Question: I have an Index page which has two partial views: login and register.I am using data model validation.
Login.cshtml
'''
@model Project.ViewModel.UserModel
<div style="position:inherit;">
@using (Html.BeginForm("_Login", "account"))
{
@Html.ValidationSummary(true)
<div class="label">@Html.Label("Username")</div>
<div class="field">@Html.TextBoxFor(m => m.Username)</div>
<div class="error">@Html.ValidationMessageFor(model => model.Username)</div>
<div class="label">@Html.Label("Password")</div>
<div class="field">@Html.PasswordFor(m => m.Password)</div>
<div class="error">@Html.ValidationMessageFor(model => model.Password)</div>
<input class="field" id="submit" type="submit" value="Login" />
}
'''
Register.cshtml
'''
@model Project.ViewModel.UserModel
<link href="~/Content/Site.css" rel="stylesheet" />
<div style="position: inherit; margin-top: 20px">
@using (Html.BeginForm("_Register","account"))
{
<div class="label">@Html.Label("Name")</div>
<div class="field">@Html.TextBoxFor(m => m.FullName)</div>
<div class="error">@Html.ValidationMessageFor(model => model.FullName)</div>
<div class="label">@Html.Label("Username")</div>
<div class="field">@Html.TextBoxFor(m => m.Username)</div>
<div class="error">@Html.ValidationMessageFor(model => model.Username)</div>
<div class="label">@Html.Label("Password")</div>
<div class="field">@Html.PasswordFor(m => m.Password)</div>
<div class="error">@Html.ValidationMessageFor(model => model.Password)</div>
<div class="label">@Html.Label("Confirm Password")</div>
<div class="field">@Html.PasswordFor(m => m.ConfirmPassword)</div>
<div class="error">@Html.ValidationMessageFor(model => model.Password)</div>
<div class="label">@Html.Label("Email")</div>
<div class="field">@Html.TextBoxFor(m => m.Email)</div>
<div class="error">@Html.ValidationMessageFor(model => model.Email)</div>
<div class="label">@Html.Label("Country")</div>
<div class="field">@Html.TextBoxFor(m => m.Country)</div>
<div class="error">@Html.ValidationMessageFor(model => model.Email)</div>
<input class="field" id="submit" type="submit" value="Sign Up" />
@Html.ValidationSummary()
}
'''
Index.cshtml
'''
@model Project.ViewModel.UserModel
@{
ViewBag.Title = "Index";
Layout = "~/Views/Shared/_Layout.cshtml";
}
<div id="regiserandlogin">
<div id="registerandlogin-header">
<label style="margin-left:50px;">Sign Up For Free!!!</label>
<label style="margin-left:350px;color:#28a1e2">Already Have An Account?</label>
</div>
<div id="registerbox">
@Html.Partial("_Register", new ProjectHub.ViewModel.UserModel())
</div>
<div id="loginbox">
@Html.Partial("_Login", new ProjectHub.ViewModel.UserModel())
</div>
'''
'''
public ViewResult _Register()
{
return View("_Register");
}
[HttpPost]
public ActionResult _Register(UserModel usermodel)
{
if (!ModelState.IsValid)
{
return View("Index");
}
try
{
FormsAuthentication.SetAuthCookie(usermodel.Username, false);
return RedirectToAction("activationemail", new {username= Username});
}
catch (Exception ae)
{
ModelState.AddModelError("", ae.Message);
return View();
}
}
public ViewResult _Login()
{
return View("_Login");
}
[HttpPost]
public ActionResult _Login(string username, string password)
{
if (ModelState.IsValid)
{
if (MembershipService.ValidateUser(username, password))
{
if (!repository.IsVerified(username))
{
ModelState.AddModelError("","Account is not activated.;
return View();
}
FormsAuthentication.SetAuthCookie(username,false);
return RedirectToAction("Index","Home");
}
return RedirectToAction("Index", "account"); ;
}
else
{
ModelState.AddModelError("","Invalid Username/Password");
return View();
}
}
'''
UserModel.cs
'''
using System;
using System.Collections.Generic;
using System.ComponentModel.DataAnnotations;
using System.Linq;
using System.Web;
namespace ProjectHub.ViewModel
{
public class UserModel
{
[Required(ErrorMessage="Username is Required")]
public string Username { get; set; }
[Required(ErrorMessage = "Password is Required")]
public string Password { get; set; }
[Required(ErrorMessage = "Password is Required")]
public string ConfirmPassword { get; set; }
[Required(ErrorMessage = "Name is Required")]
public string FullName { get; set; }
[Required(ErrorMessage = "Email is Required")]
public string Email { get; set; }
[Required(ErrorMessage = "Country is Required")]
public string Country { get; set; }
}
}
'''
When I press register button like this, I get <URL>

If I use RedirectToAction Method, I don't get the validation error.
Please advise me.
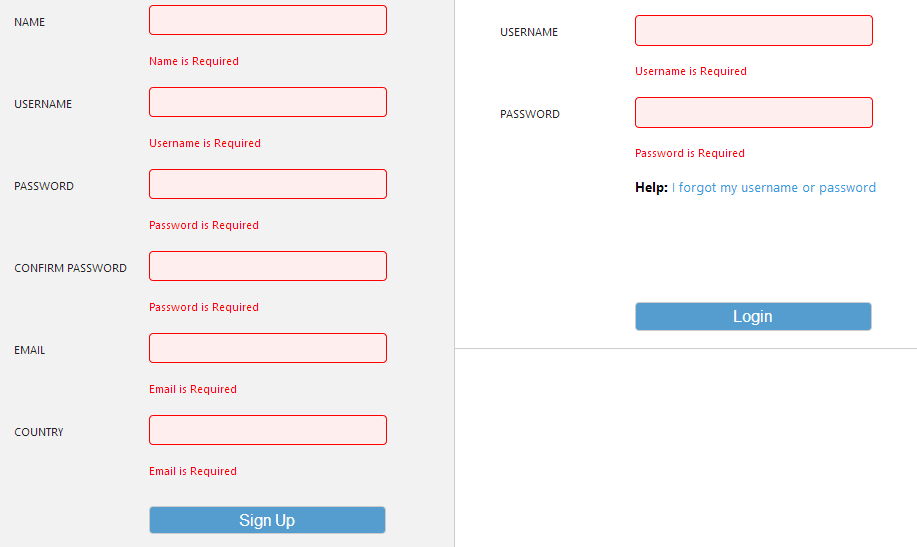
Answer: You should not use the same view model for both partials. You should have 2 different view models.
For example:
'''
public class LoginViewModel
{
[Required(ErrorMessage="Username is Required")]
public string Username { get; set; }
[Required(ErrorMessage = "Password is Required")]
public string Password { get; set; }
}
'''
and for the register partial:
'''
public class RegisterViewModel
{
[Required(ErrorMessage="Username is Required")]
public string Username { get; set; }
[Required(ErrorMessage = "Password is Required")]
public string Password { get; set; }
[Required(ErrorMessage = "Password is Required")]
public string ConfirmPassword { get; set; }
[Required(ErrorMessage = "Name is Required")]
public string FullName { get; set; }
[Required(ErrorMessage = "Email is Required")]
public string Email { get; set; }
[Required(ErrorMessage = "Country is Required")]
public string Country { get; set; }
}
'''
and then your main view model should aggregate those 2 view models:
'''
public class MyViewModel
{
public LoginViewModel Login { get; set; }
public LoginViewModel Register { get; set; }
}
'''
and then:
'''
<div id="registerbox">
@Html.Partial("_Register", Model.Login)
</div>
<div id="loginbox">
@Html.Partial("_Login", Model.Register)
</div>
'''